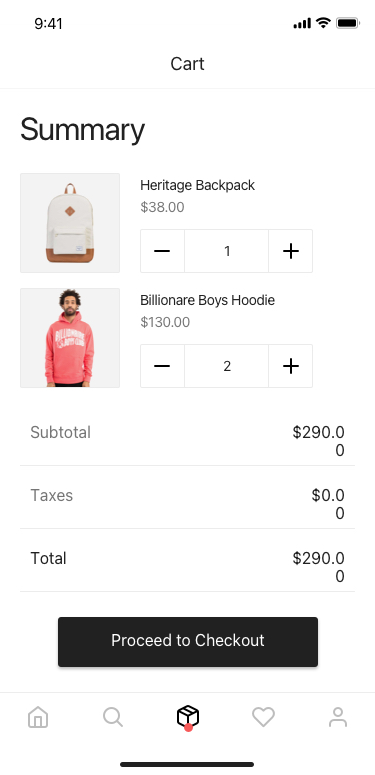
Text in this UI design:
Total
$290.00
Taxes
$0.00
Subtotal
$290.00
Billionare Boys Hoodie
$130.00
Heritage Backpack
$38.00
Summary